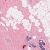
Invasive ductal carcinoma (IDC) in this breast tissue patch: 0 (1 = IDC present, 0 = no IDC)